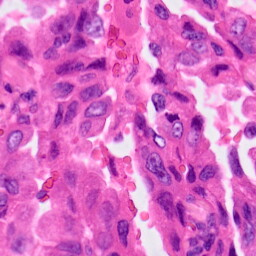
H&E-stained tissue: Lung